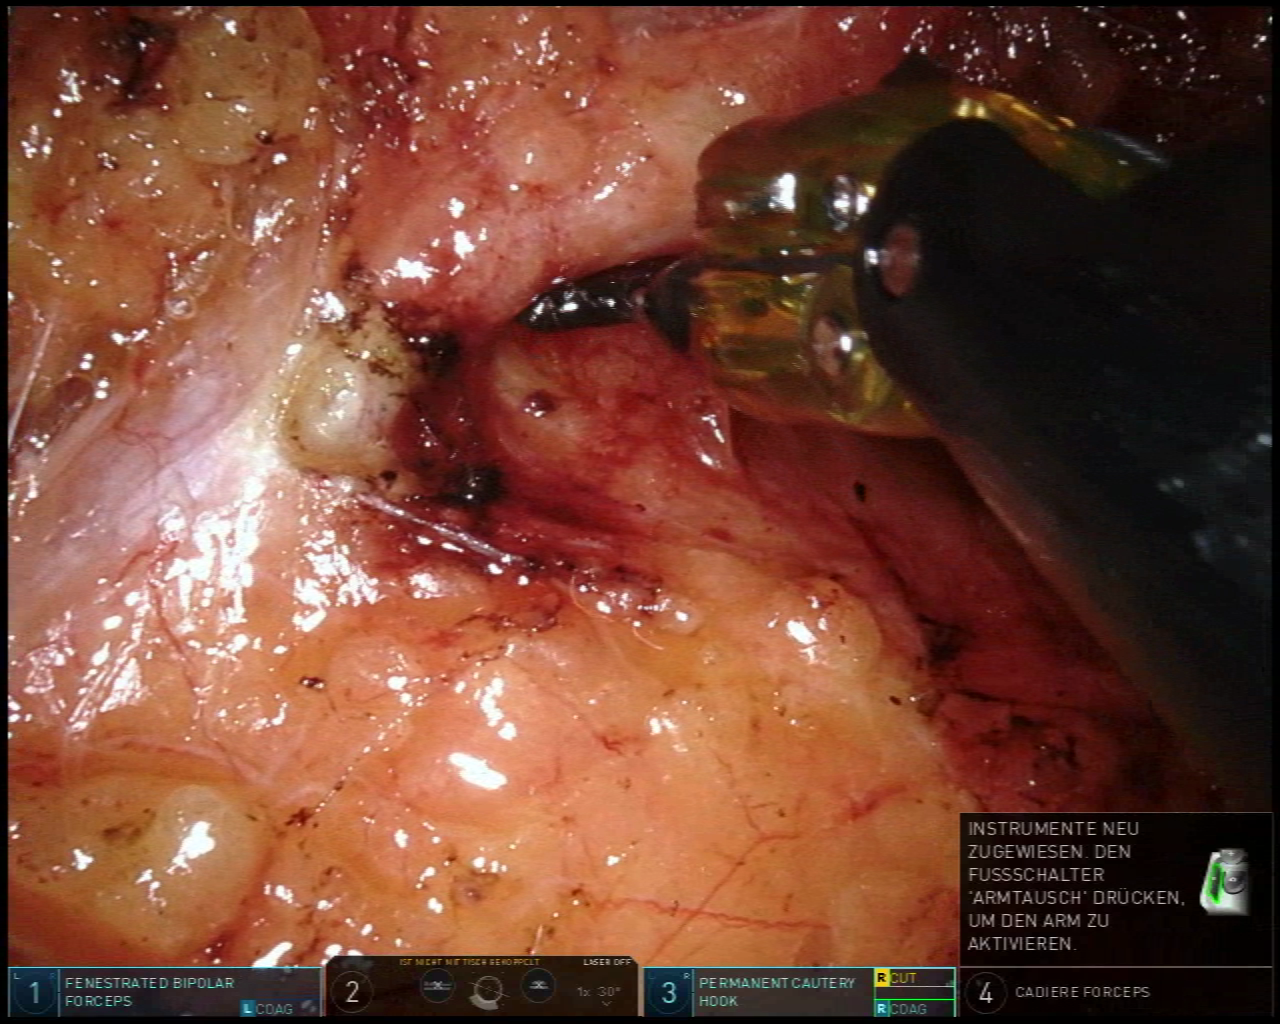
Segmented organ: inferior_mesenteric_artery
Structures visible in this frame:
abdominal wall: no
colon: no
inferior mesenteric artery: yes
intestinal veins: no
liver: no
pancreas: no
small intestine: no
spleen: no
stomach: no
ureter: no
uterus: no
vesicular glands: no